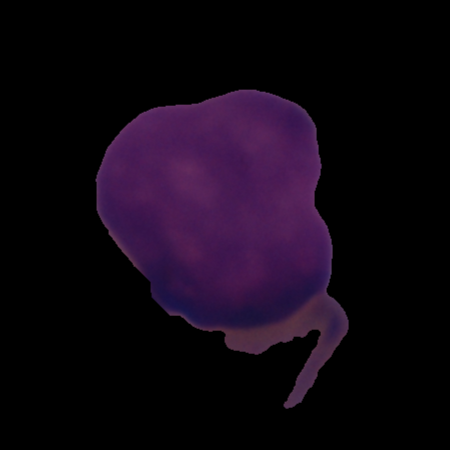
Label: cancer